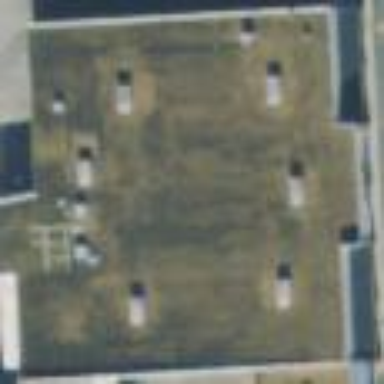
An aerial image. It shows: Amusement ride located on top of flat-roofed building.